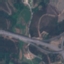
Land use / land cover class: Highway